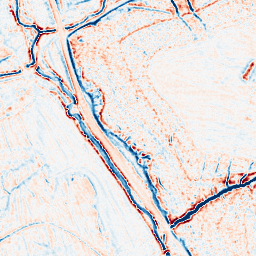
Category: edge_preserving
Decomposition family: bilateral
Decomposition parameters: d: 9
sigma_color: 25
sigma_space: 50
Upsampling method: cubic_mitchell
Upsampling parameters: scale: 4
Upsampling scale: 4